Question: Does anyone know how to make a bubble with buttons like those in the Google+ Android app?

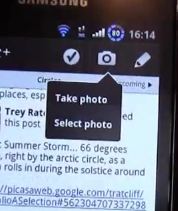
Answer: Check <URL>. Scroll down to the Gallery3D-like QuickActions.